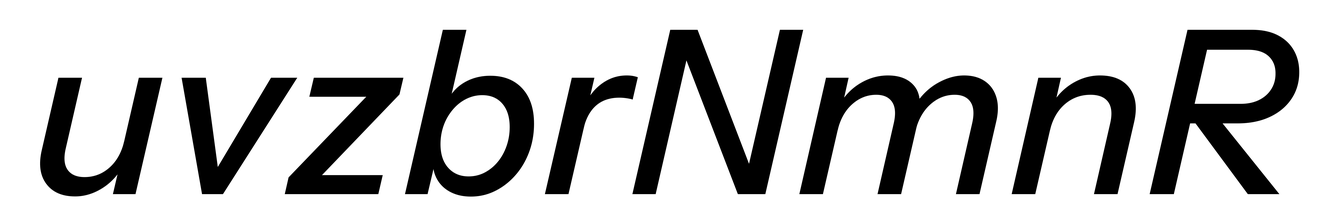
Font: InstrumentSans-Italic_Medium_Italic